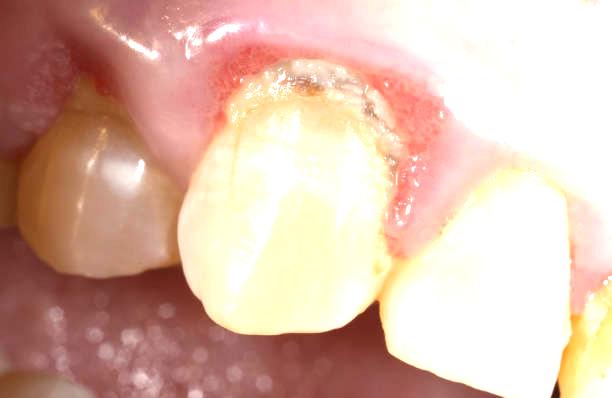
Condition: Gingivitis